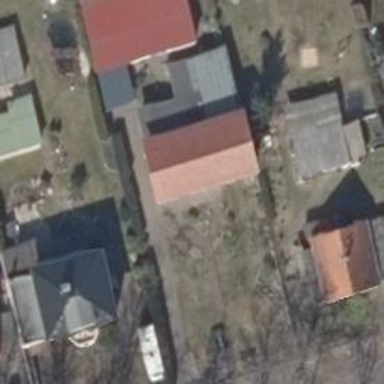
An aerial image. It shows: Detached building with gabled roof.